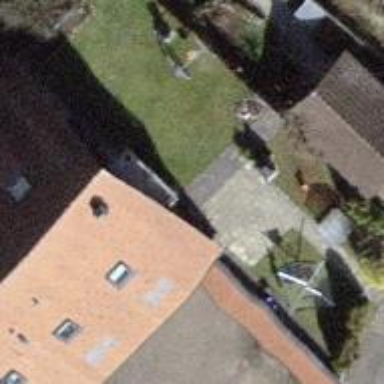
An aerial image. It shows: Group of garages.